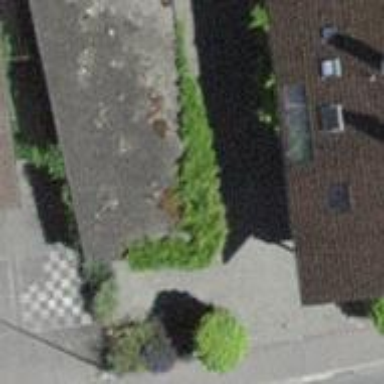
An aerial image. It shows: View of roof of building.